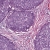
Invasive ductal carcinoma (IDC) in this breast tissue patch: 0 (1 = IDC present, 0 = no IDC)